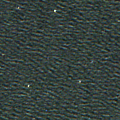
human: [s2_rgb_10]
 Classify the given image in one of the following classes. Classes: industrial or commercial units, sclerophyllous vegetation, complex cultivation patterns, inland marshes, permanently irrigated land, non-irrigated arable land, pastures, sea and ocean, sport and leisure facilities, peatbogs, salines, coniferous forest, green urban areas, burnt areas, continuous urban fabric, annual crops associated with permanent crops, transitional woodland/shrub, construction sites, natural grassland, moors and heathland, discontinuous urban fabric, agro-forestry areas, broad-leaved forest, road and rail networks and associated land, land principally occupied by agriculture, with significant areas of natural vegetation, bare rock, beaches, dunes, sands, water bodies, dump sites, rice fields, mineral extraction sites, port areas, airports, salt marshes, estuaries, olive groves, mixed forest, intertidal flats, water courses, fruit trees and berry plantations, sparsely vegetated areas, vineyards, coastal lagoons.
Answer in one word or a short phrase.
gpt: sea and ocean